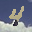
Label: 4